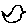
Label: bird